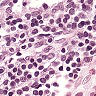
Metastatic tissue present: no